Question: I have a stored procedure that I am passing a string of documentIDs to and its supposed to delete the documentID where its roleID = @roleID, but instead it is deleting all the records based on the roleID and all I want to do is delete the documentIDs from the table based on the roleID
My sp is
'''
ALTER PROCEDURE sp_RemoveDocumentIDsFromRole
(
@roleID int,
@group_name varchar(50),
@DocumentIDString varchar(500),
@group_display_name varchar(50)
)
as
UPDATE [master_groups]
set group_name = @group_name, @group_display_name = @group_display_name
where roleID = @roleID
-- Creating Variables
DECLARE @numberLength int
DECLARE @numberCount int
DECLARE @TheDocumentIDs VarChar(500)
DECLARE @sTemp VarChar(100) -- to hold single characters
-- Creating a temp table
DECLARE @T TABLE
(
TheDocumentIDs VarChar(500)
)
--Initializing Variables for counting
SET @numberLength = LEN (@DocumentIDString)
SET @numberCount = 1
SET @TheDocumentIDs = ''
--Start looping through the keyword ids
WHILE (@numberCount <= @numberLength)
BEGIN
SET @sTemp = SUBSTRING (@DocumentIDString, @numberCount, 1)
IF (@sTemp = ',')
BEGIN
INSERT @T(TheDocumentIDs) VALUES (@TheDocumentIDs)
SET @TheDocumentIDs = ''
END
IF (@sTemp <> ',')
BEGIN
SET @TheDocumentIDs = @TheDocumentIDs + @sTemp
END
SET @numberCount = @numberCount + 1
END
declare @rLevel int
set @rLevel = 0
delete from [master_group_document_relations] where exists(select documentID = @TheDocumentIDs from @T) and roleID = @roleID
'''

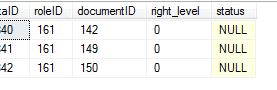
Answer: Not sure what you get in , but I suppose it should work for you.
First of all as mentioned, you should check put condition to where clause and as documentIds is a list of id's it should used with condition and not equality, that's why you need or use or fill id's to a .
'''
EXECUTE sp_executesql
N'delete from [master_group_document_relations]
where documentID IN (@TheDocumentIDs)
and roleID = @roleID',
N'@TheDocumentIDs varchar(500), @roleID int',
@DocumentIDString,
@roleID;
'''
Or try this
'''
delete from [master_group_document_relations]
where documentID IN (SELECT TheDocumentIDs FROM @T)
and roleID = @roleID
'''